Question: I know there are plenty of resources on this but I'm having a tough time relating any of them to my situation so I was hoping someone could help me clarify how this works:
Basically I have a model 'Action', (which gets created anytime a user does something that affects another user, like commenting on their article or voting on someones photo, for example), these actions will be listed in the users dashboard page as all the actions that have taken place that relate to them, like a stream... sort of like Github's "News Feed"

I've decided to go with creating a polymorphic association, here is what my model looks like:
'''
class Action < ActiveRecord::Base
belongs_to :instigator, :polymorphic => true
belongs_to :victim, :polymorphic => true
end
'''
I used instigator and victim because anyone can create these actions, which in turn always affect another user, here is my 'User' model
'''
class User < ActiveRecord::Base
has_many :actions, :as => :instigator
has_many :actions, :as => :victim
end
'''
And this is where I'm going wrong, because ultimately I want to have a query which when I run something like 'User.find(1).actions' to actually return all the instances in which the user is both an 'instigator' or a 'victim', I think I can't have both of those 'have_many''s in there, because when used like this I only get the instances where the user is the 'victim'.
Here is my migration:
'''
create_table :actions do |t|
t.references :instigator, :polymorphic => true
t.references :victim, :polymorphic => true
t.string :action_performed
t.references :resource, :polymorphic => true
t.timestamps
end
'''
Thanks for any help, I always love the great suggestions and help the SO community gives.
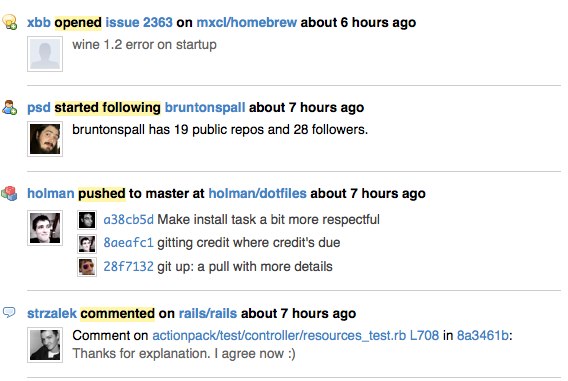
Answer: This reminds of classic Friendship model problem. Polymorphic association is besides the point.
Rails version agnostic solution:
'''
class User < ActiveRecord::Base
has_many :instigator_actions, :class_name => "Action", :as => :instigator
has_many :victim_actions, :class_name => "Action", :as => :victim
has_many :actions, :finder_sql => '
SELECT a.*
FROM actions a
WHERE (a.instigator_type = "User" AND instigator_id = #{id}) OR
(a.victim_type = "User" AND victim_id = #{id})'
end
'''
While creating the Actions create them using one of the first two associations.
'''
u1.instigator_actions.create(:victim => u2)
'''
OR
'''
u1.victim_actions.create(:instigator => u2)
'''
At the same time you can get a list of actions associated with an user using the 'actions' association.
'''
u1.actions
'''